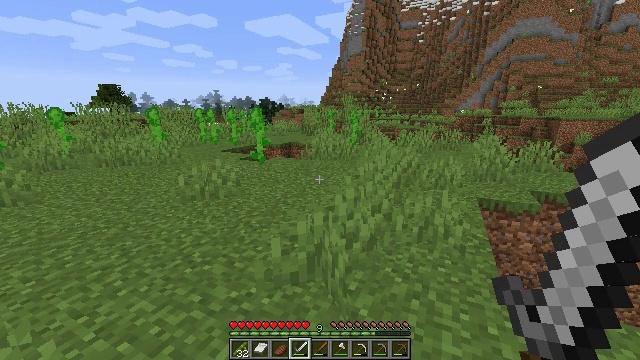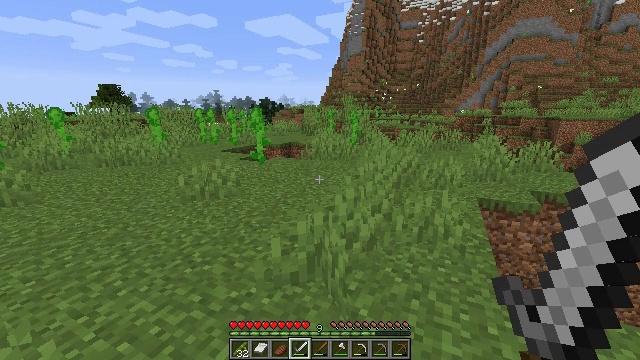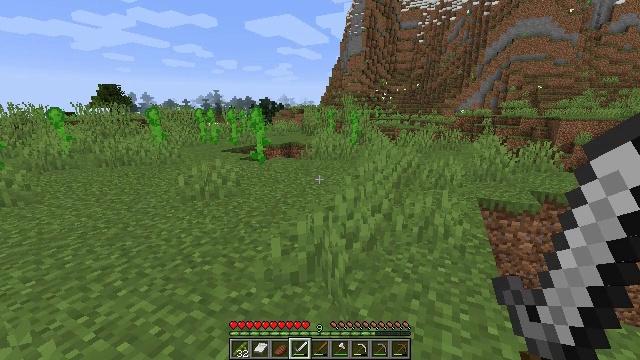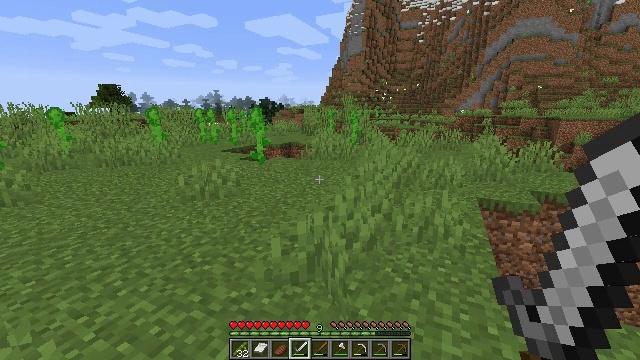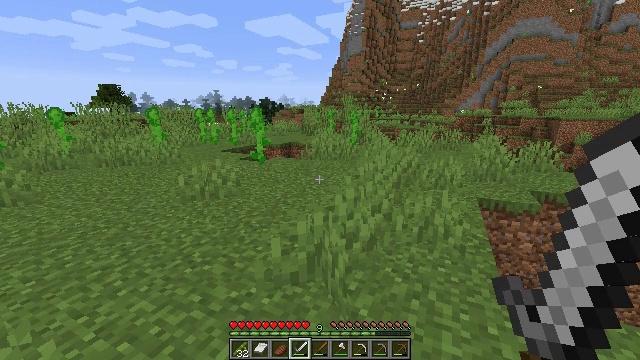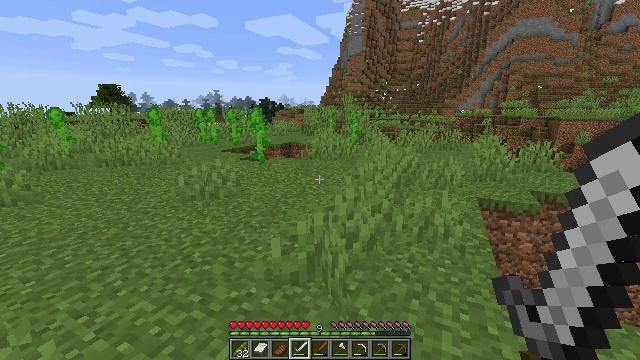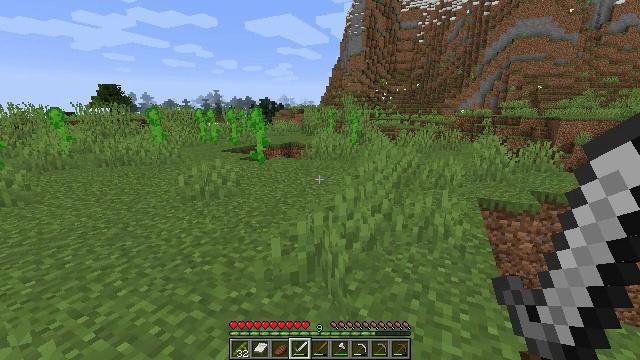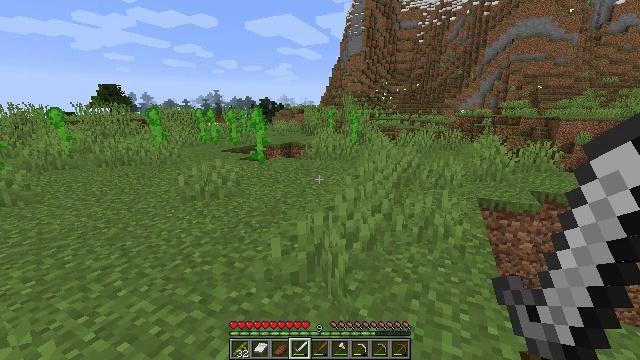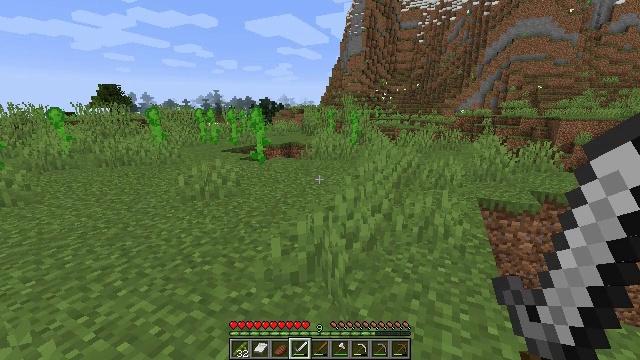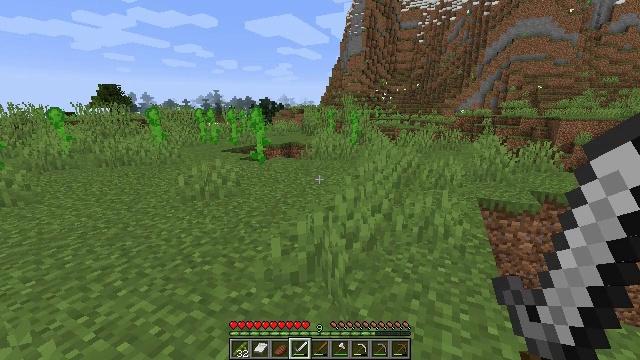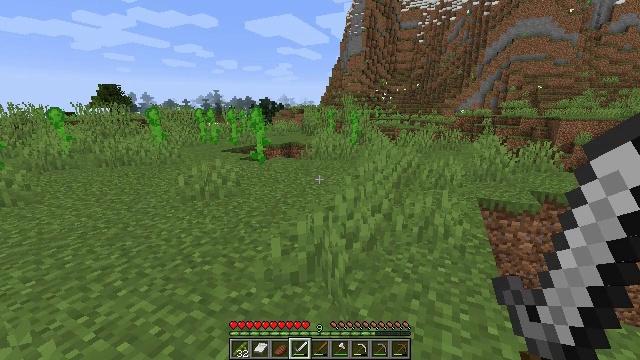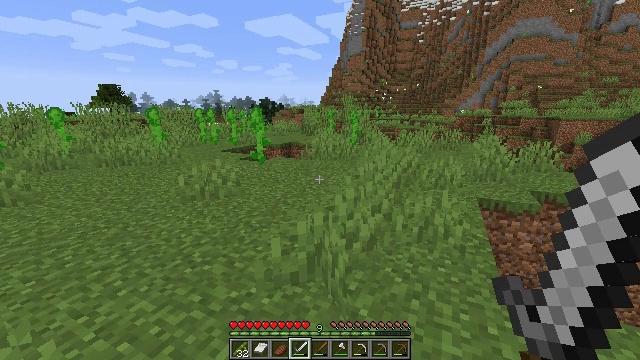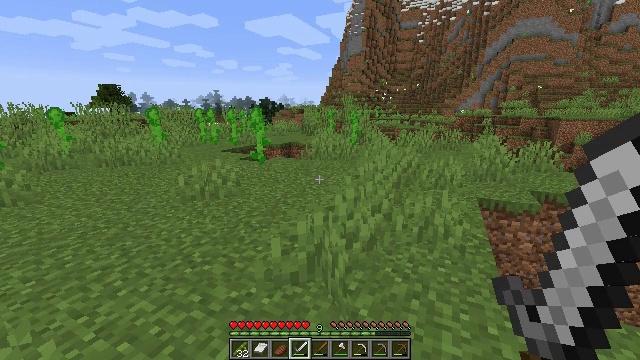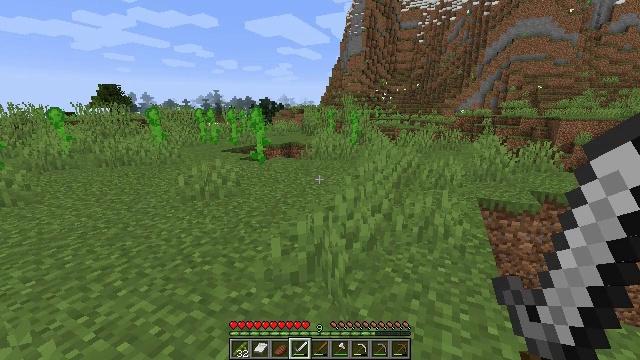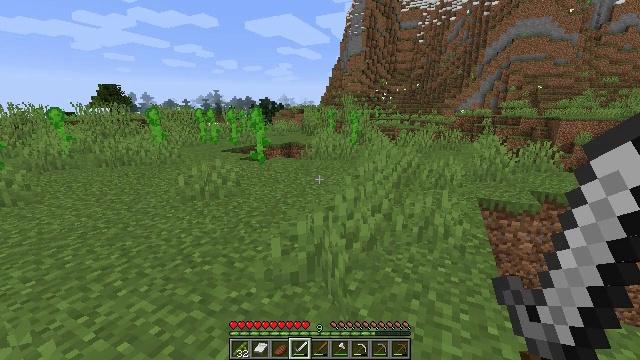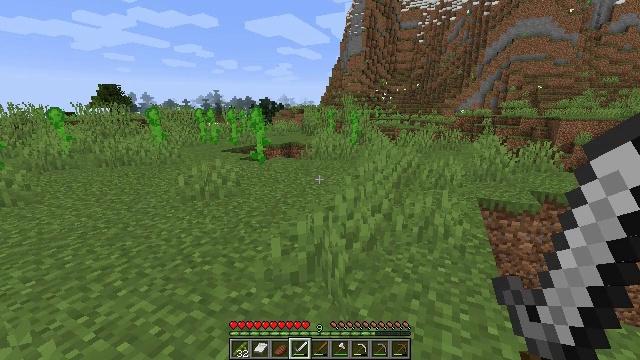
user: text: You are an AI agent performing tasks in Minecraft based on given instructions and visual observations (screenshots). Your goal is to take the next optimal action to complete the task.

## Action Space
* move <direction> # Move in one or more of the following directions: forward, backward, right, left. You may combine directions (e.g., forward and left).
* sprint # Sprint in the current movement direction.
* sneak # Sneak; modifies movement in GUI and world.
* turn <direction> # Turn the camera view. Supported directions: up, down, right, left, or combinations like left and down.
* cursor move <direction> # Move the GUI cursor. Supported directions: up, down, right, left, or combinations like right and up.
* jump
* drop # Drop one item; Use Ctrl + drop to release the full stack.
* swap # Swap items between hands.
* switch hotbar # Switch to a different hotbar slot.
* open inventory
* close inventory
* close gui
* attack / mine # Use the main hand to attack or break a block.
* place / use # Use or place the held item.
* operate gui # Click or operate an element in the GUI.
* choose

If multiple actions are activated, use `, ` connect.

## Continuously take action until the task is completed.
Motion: motion action
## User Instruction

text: Gather sweet berries from the bush.
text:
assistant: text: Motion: no_op
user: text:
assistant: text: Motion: no_op
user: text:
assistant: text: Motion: no_op
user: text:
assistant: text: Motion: no_op
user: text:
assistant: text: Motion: no_op
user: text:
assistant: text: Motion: no_op
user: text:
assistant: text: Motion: no_op
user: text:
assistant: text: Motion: no_op
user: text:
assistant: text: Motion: no_op
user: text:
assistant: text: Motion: no_op
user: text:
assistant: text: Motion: no_op
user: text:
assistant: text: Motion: no_op
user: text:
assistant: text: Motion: no_op
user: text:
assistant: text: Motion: no_op
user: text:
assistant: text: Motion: no_op
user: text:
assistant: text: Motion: no_op
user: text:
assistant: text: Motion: no_op
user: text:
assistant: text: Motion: no_op
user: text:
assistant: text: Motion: no_op
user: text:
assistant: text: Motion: no_op
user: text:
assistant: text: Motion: no_op
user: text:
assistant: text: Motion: no_op
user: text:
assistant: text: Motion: no_op
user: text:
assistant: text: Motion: no_op
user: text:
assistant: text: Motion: no_op
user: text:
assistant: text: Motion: no_op
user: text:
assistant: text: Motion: no_op
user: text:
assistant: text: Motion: no_op
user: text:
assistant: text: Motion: no_op
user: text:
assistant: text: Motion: no_op